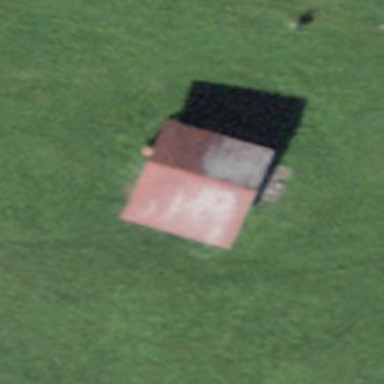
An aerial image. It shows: Barn.